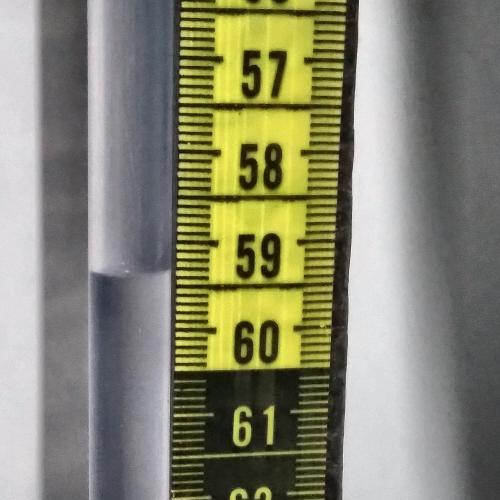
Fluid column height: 59.4 cm